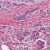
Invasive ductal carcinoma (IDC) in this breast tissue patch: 0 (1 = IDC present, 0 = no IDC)